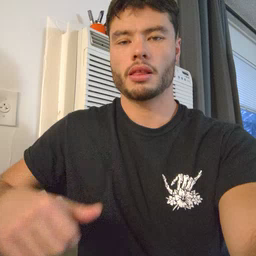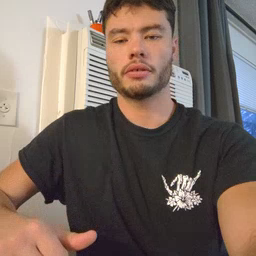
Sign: cry